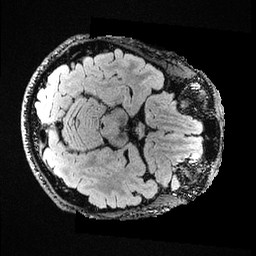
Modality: FLAIR
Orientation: axial
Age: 35
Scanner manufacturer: ge
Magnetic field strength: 3 T
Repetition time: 4.802 s
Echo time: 0.1162 s